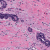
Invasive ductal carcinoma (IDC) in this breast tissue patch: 0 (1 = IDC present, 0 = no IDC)